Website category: university
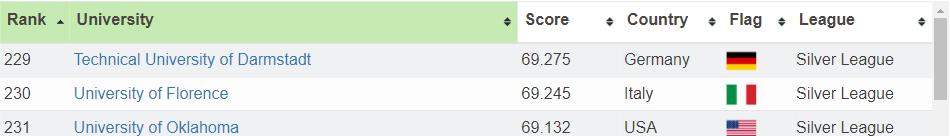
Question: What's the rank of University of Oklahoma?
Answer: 231

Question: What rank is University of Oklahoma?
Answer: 231

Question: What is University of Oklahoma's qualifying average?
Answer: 231

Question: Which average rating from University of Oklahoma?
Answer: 231

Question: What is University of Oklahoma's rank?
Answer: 231

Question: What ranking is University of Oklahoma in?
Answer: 231

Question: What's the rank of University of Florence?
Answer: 230

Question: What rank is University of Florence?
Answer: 230

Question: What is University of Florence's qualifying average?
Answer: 230

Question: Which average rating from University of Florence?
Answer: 230

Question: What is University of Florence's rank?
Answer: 230

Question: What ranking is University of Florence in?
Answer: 230

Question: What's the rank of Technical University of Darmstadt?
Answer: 229

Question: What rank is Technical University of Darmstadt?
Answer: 229

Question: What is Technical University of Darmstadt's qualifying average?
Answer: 229

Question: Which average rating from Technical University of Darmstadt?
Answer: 229

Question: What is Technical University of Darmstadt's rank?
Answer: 229

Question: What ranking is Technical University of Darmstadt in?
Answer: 229

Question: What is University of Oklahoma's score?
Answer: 69.132

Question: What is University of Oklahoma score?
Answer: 69.132

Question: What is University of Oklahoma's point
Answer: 69.132

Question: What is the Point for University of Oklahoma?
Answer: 69.132

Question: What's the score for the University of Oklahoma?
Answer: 69.132

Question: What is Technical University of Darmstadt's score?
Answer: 69.275

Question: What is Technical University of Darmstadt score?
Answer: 69.275

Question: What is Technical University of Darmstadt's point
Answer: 69.275

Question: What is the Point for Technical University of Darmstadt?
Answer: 69.275

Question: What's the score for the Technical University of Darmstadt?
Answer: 69.275

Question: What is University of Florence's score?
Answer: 69.245

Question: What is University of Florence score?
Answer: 69.245

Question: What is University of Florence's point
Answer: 69.245

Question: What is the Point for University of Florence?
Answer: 69.245

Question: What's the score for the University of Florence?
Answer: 69.245

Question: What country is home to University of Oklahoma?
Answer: USA

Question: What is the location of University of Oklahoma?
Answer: USA

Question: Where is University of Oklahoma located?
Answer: USA

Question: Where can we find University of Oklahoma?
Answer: USA

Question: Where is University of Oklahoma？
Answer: USA

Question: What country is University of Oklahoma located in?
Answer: USA

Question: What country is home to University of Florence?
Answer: Italy

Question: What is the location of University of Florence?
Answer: Italy

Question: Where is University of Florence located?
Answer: Italy

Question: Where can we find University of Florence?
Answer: Italy

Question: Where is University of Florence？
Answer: Italy

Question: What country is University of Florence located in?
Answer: Italy

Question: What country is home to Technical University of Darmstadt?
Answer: Germany

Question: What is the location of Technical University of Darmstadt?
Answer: Germany

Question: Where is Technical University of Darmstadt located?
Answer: Germany

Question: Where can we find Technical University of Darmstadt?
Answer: Germany

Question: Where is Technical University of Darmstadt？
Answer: Germany

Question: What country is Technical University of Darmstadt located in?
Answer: Germany

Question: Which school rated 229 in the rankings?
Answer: Technical University of Darmstadt

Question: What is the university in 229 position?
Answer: Technical University of Darmstadt

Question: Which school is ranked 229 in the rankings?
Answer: Technical University of Darmstadt

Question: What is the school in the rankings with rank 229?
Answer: Technical University of Darmstadt

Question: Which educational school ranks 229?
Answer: Technical University of Darmstadt

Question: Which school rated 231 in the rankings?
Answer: University of Oklahoma

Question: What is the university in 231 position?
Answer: University of Oklahoma

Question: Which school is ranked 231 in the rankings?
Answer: University of Oklahoma

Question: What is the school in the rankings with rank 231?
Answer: University of Oklahoma

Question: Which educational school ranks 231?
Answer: University of Oklahoma

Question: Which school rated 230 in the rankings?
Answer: University of Florence

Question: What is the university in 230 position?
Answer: University of Florence

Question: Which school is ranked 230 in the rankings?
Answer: University of Florence